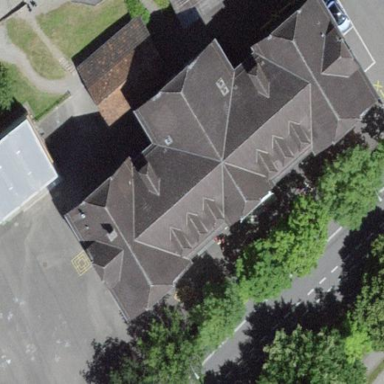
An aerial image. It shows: School.